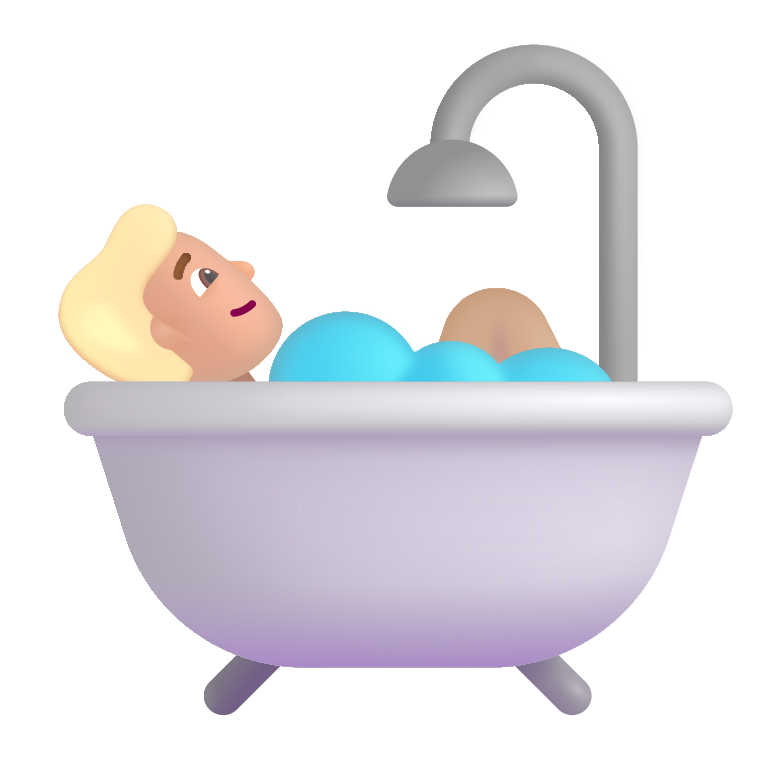
person taking bath color  light